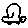
Label: car